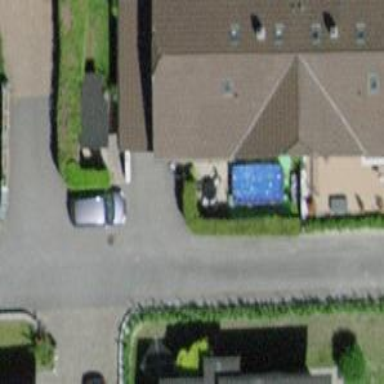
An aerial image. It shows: Semi-detached house.